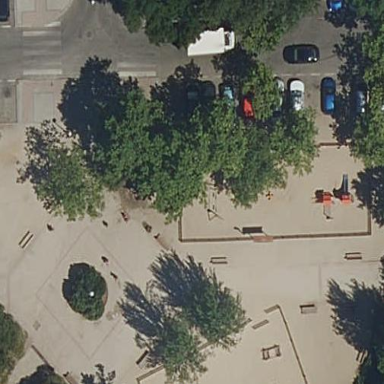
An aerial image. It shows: Playground area for leisure activities on the land.